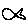
Label: fish